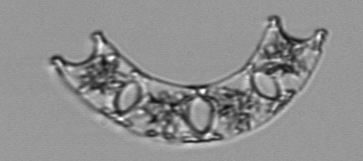
Label: Eucampia